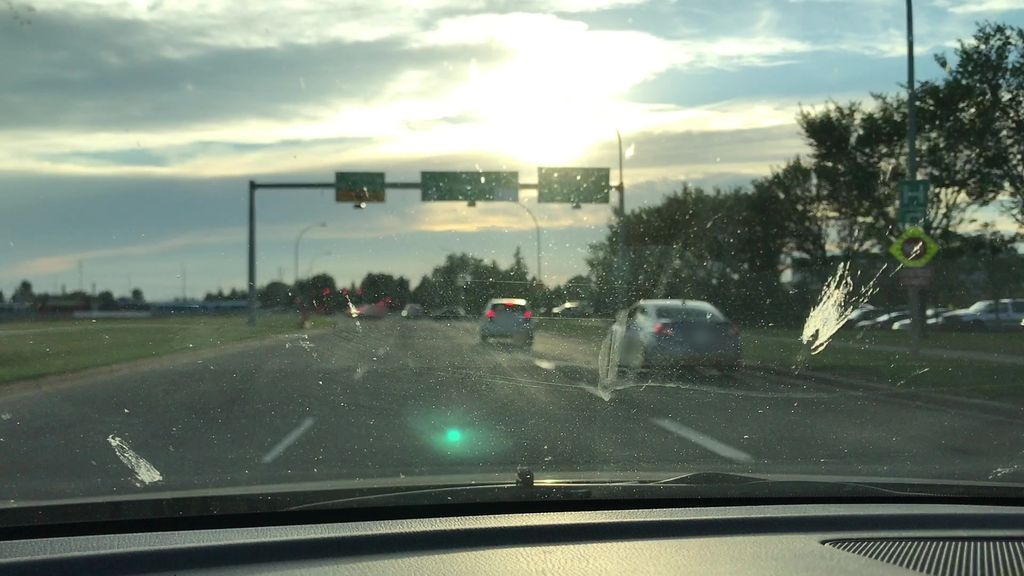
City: edmonton